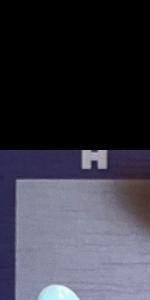
Label: Empty